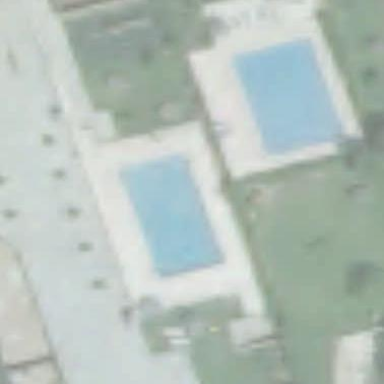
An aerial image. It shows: Swimming pool located in leisure land.